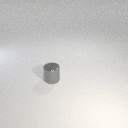
small gray metal cylinder